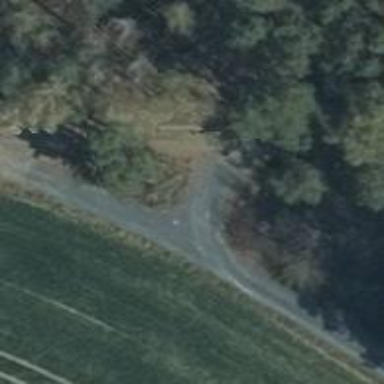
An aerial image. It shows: Gravel track with grade 2 quality.